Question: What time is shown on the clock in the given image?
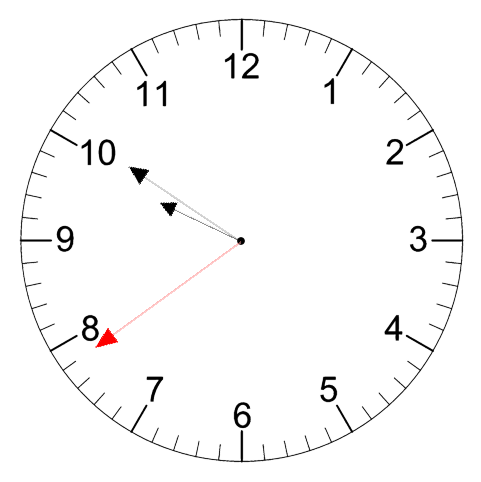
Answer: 09:50:39